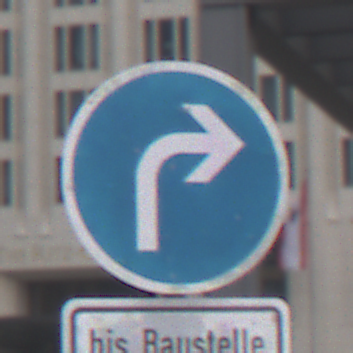
Verkehrszeichen: VorgeschriebeneFahrtrichtungRechts
Zusatzzeichen unten: SonstigeFahrzeugePersonengruppenFrei2
Umgebung: Outdoor, Urban
Tageszeit: MorningAfternoon
Wetter: Overcast
Licht: Natural
Jahreszeit: NotSpecified
Kontrast: LowContrast